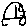
Label: car